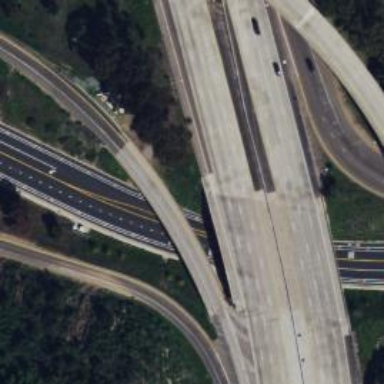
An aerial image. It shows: Bridge over motorway_link.